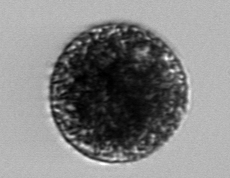
Label: Vicicitus_globosus